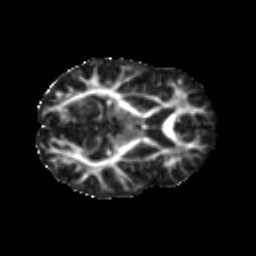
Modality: FA
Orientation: axial
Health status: ill
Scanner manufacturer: ge
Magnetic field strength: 3 T
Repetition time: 6.752 s
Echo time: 0.079 s